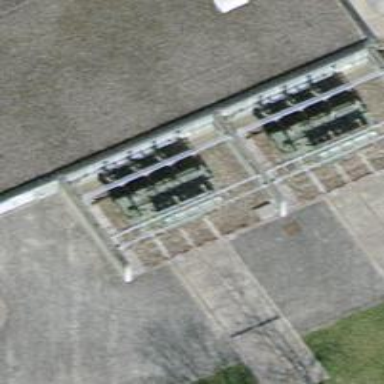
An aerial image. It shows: Outdoor transformer at the distribution level.